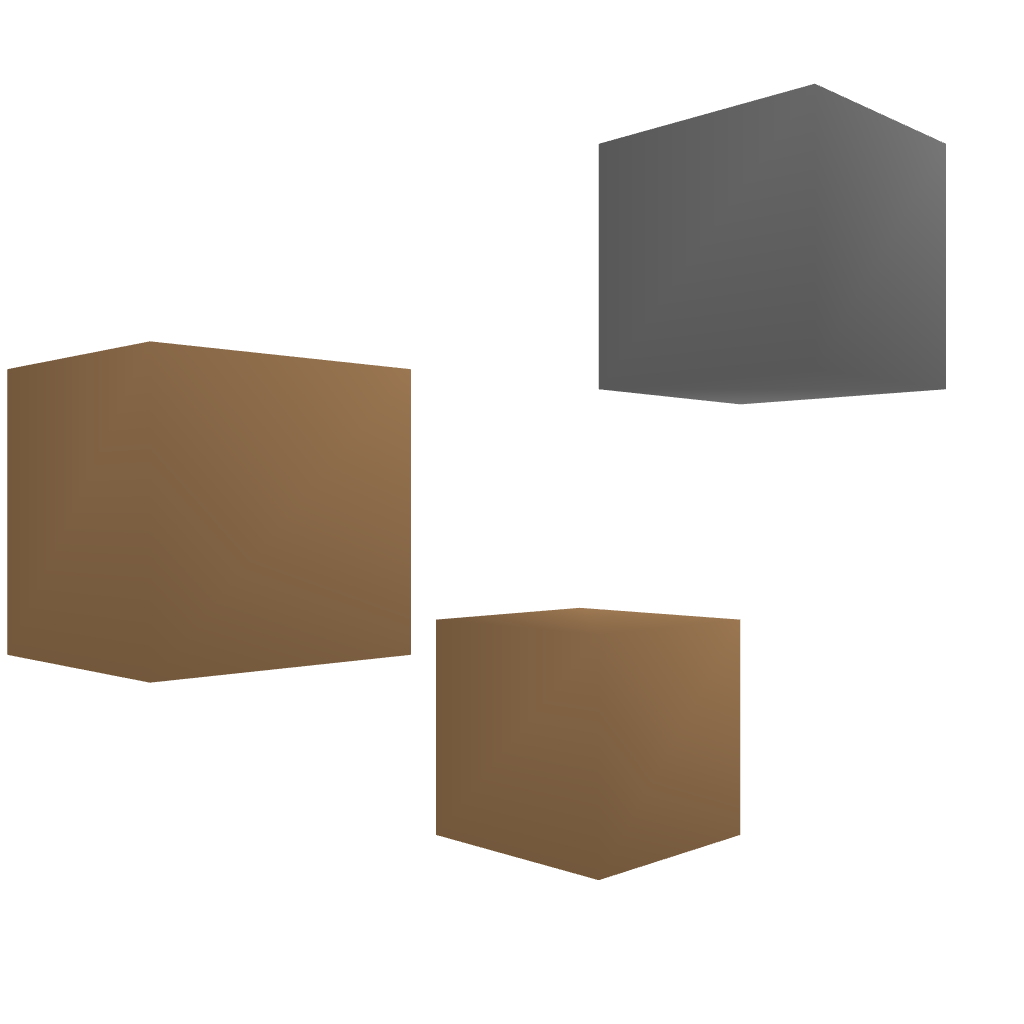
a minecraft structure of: Simple Casino bad low quality